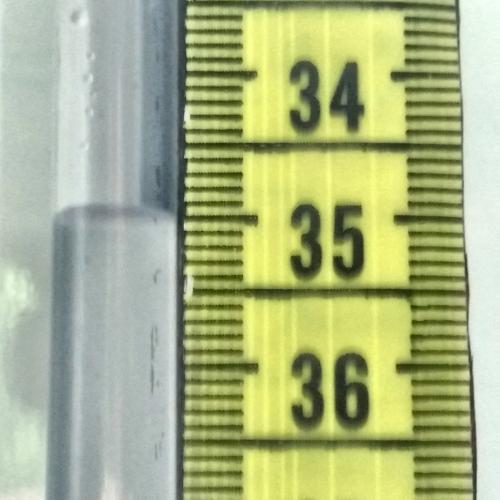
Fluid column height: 35.0 cm